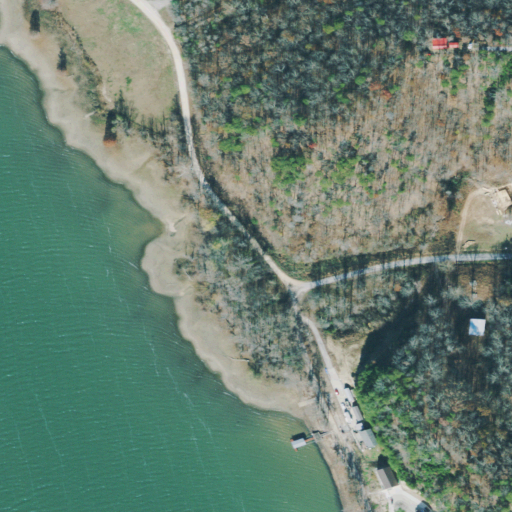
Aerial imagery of valley in Tennessee named Crowell Hollow containing open water, deciduous forest, mixed forest, open development, herbaceous wetlands, low intensity development, medium intensity development, and woody wetlands